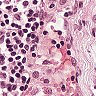
Metastatic tissue present: no